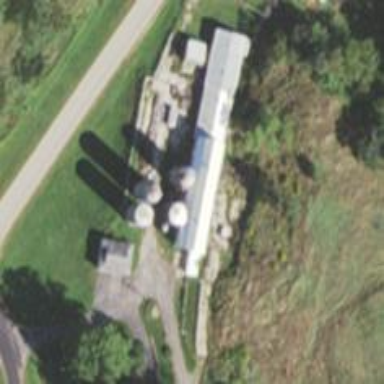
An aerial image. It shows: Silo.